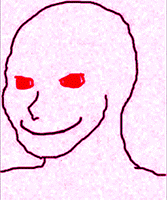
Label: 5_Oomer